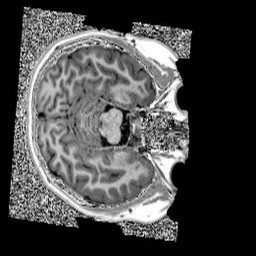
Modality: UNIT1
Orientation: axial
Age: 12
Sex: female
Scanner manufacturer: siemens
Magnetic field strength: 3 T
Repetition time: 4 s
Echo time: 0.00303 s